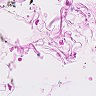
Metastatic tissue present: no